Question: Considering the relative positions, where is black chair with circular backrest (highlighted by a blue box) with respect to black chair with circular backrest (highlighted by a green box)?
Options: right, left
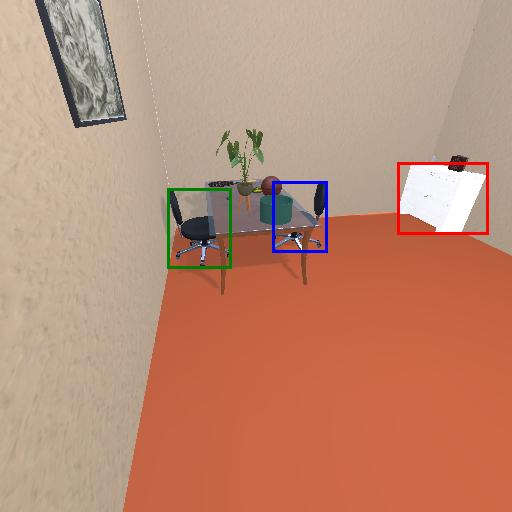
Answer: right